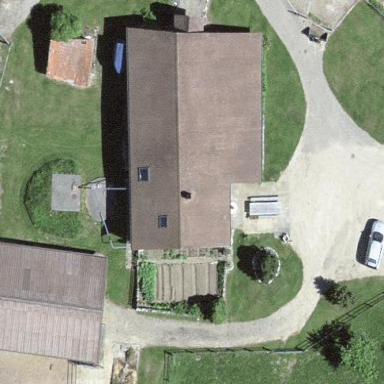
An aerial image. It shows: Farm building.